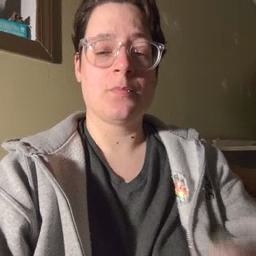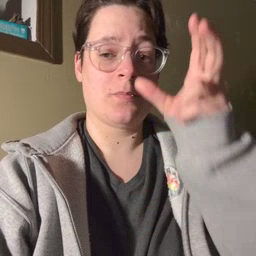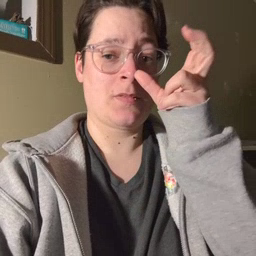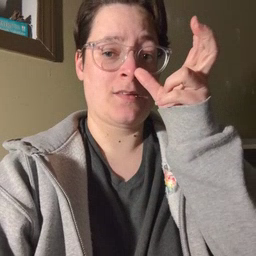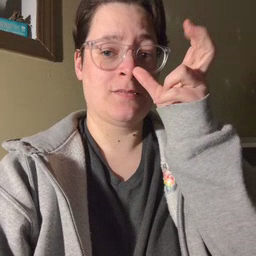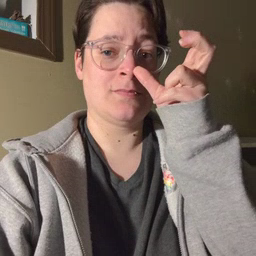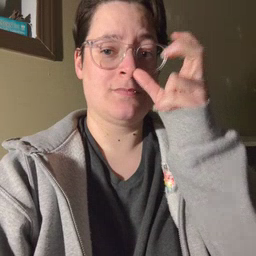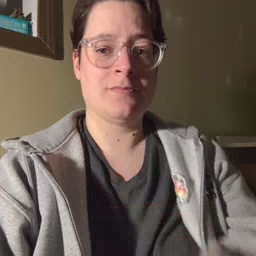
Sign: bug